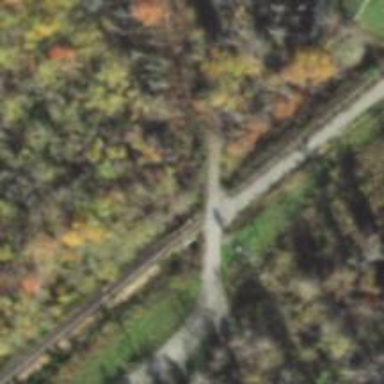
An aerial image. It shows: Level crossing along the railway.